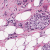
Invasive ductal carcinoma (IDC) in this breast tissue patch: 1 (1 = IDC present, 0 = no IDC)